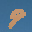
Label: 9